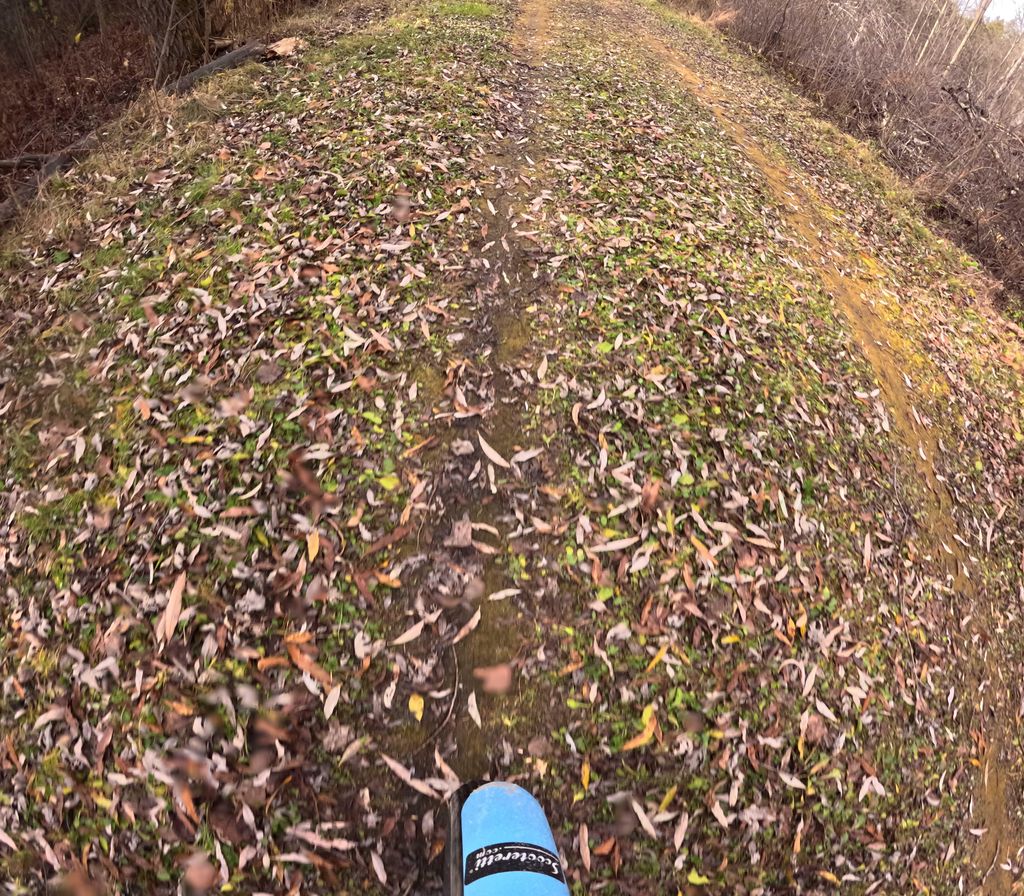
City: ottawa-gatineau